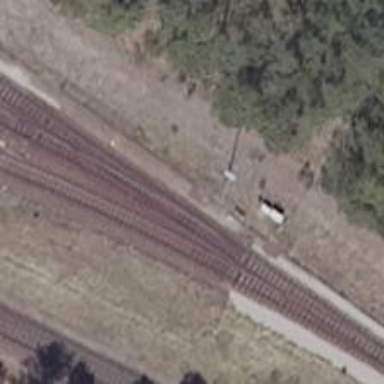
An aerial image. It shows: Rail yard with electrified contact lines for the trains.